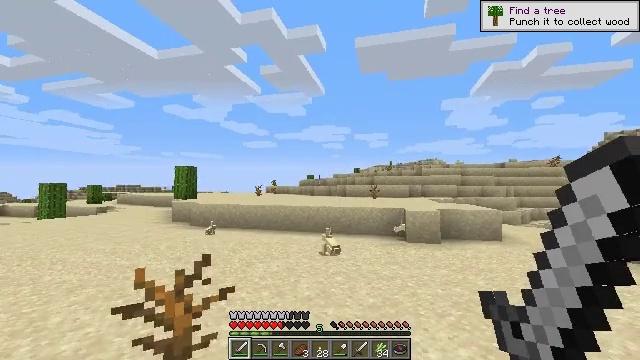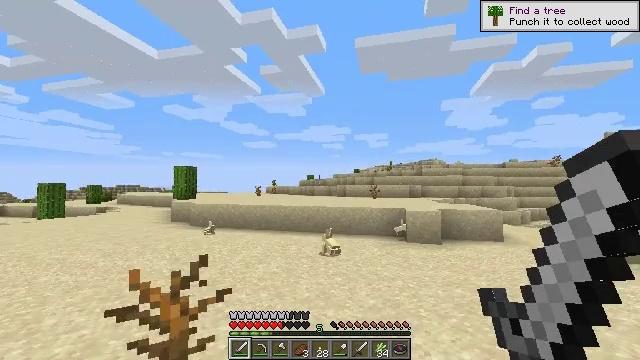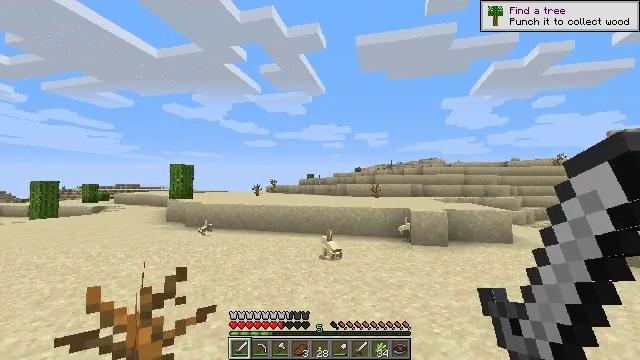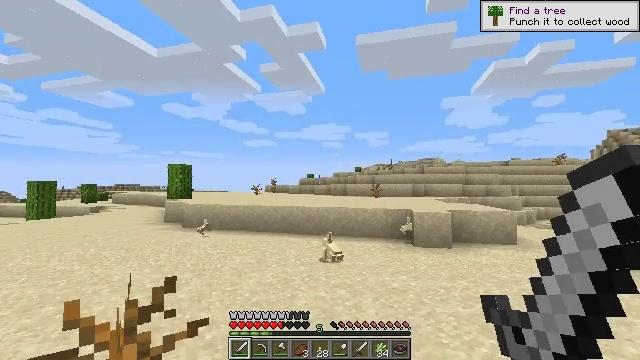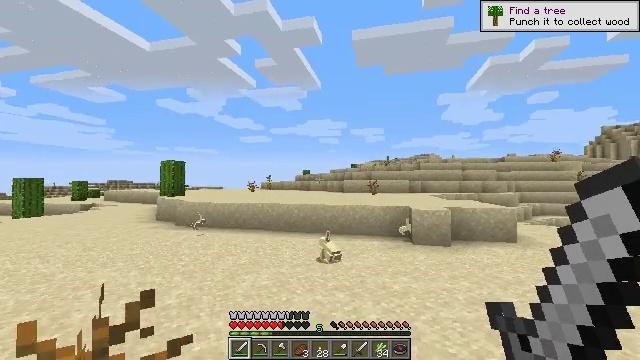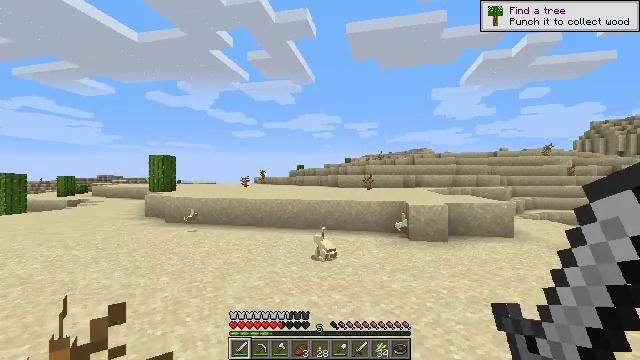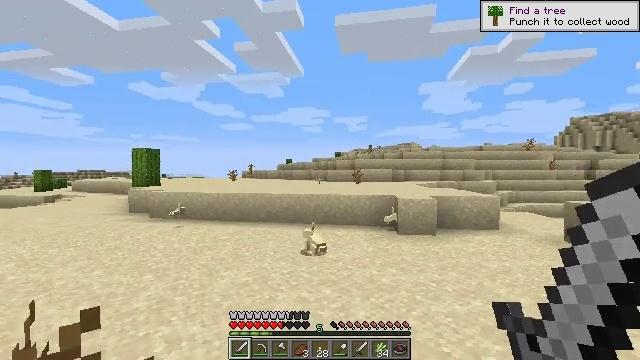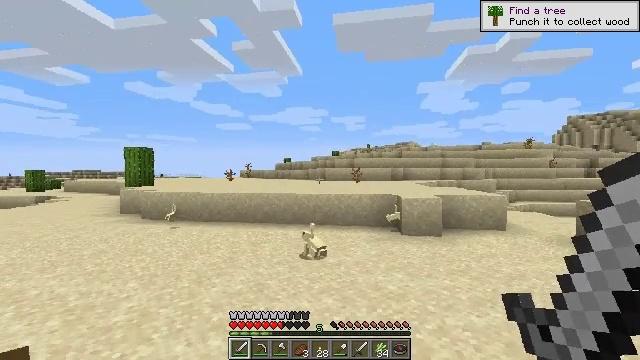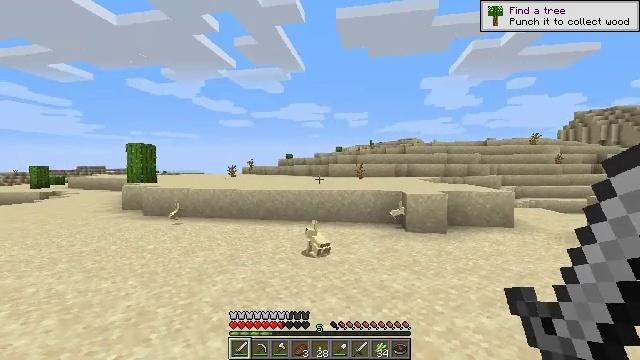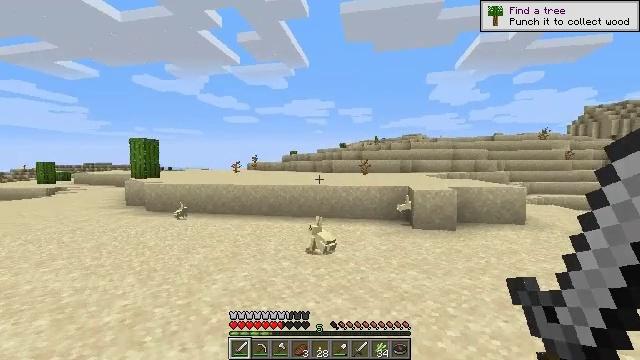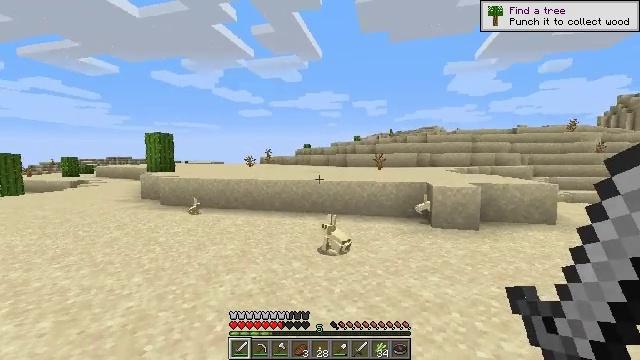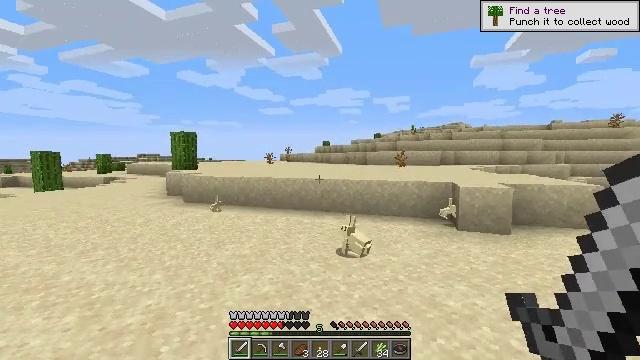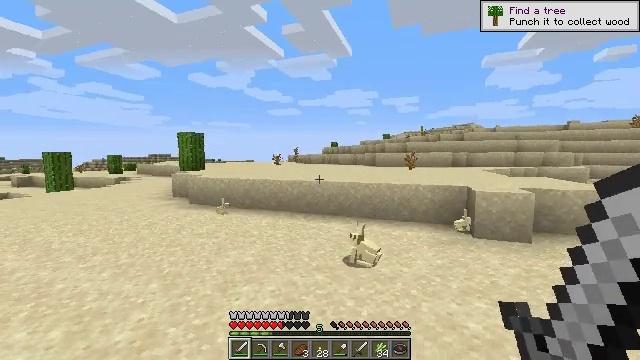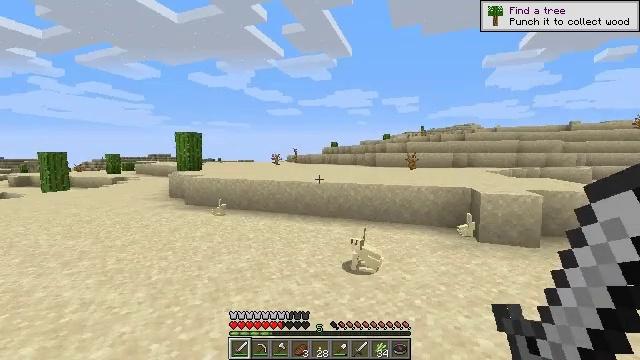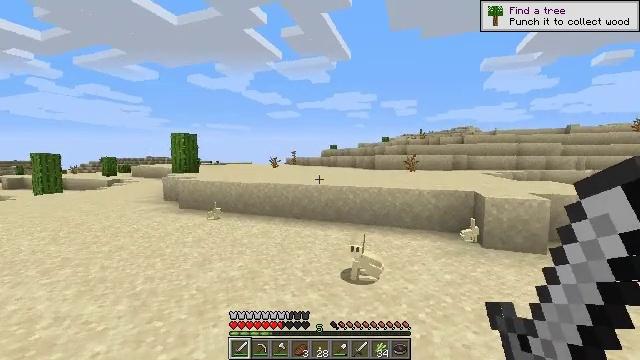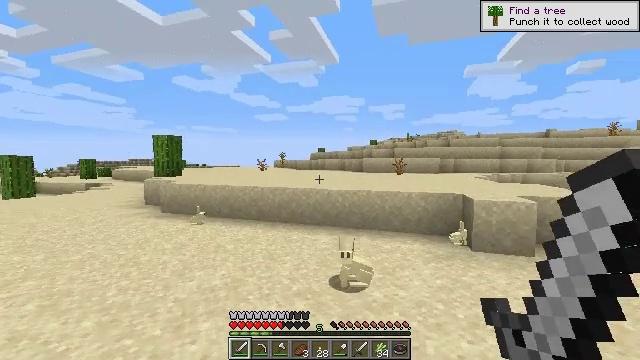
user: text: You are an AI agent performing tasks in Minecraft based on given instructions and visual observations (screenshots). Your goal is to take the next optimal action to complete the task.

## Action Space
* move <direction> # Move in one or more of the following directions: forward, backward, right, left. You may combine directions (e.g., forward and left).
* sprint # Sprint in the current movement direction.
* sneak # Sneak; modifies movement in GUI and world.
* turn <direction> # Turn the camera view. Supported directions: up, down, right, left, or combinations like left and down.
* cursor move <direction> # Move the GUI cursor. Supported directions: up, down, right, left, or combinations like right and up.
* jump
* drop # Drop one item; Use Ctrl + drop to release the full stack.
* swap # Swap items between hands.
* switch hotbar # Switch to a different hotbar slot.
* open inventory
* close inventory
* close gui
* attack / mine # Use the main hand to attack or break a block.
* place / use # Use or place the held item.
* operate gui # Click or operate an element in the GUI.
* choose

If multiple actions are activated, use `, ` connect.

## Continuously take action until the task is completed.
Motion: motion action
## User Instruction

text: Left click to mine the dead bush.
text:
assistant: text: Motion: move forward
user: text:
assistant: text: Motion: move forward
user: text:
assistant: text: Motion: move forward
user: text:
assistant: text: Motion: move forward
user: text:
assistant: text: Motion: move forward, turn right and down
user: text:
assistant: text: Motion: move forward, turn right and down
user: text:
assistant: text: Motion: move forward
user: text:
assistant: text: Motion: move forward
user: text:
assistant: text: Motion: move forward
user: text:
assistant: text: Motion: move forward, turn left and down
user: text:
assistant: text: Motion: move forward, turn left
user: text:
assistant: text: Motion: move forward, turn left
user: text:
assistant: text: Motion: move forward
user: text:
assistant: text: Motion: move forward
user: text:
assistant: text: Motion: move forward, turn right
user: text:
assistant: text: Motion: move forward, turn right
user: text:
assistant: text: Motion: move forward, turn right and up
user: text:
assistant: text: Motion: move forward, turn right
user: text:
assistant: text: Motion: move forward
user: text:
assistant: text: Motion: move forward
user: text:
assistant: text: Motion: move forward
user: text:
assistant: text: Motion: move forward
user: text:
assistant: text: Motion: move forward
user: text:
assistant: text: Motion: move forward
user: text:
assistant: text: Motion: move forward
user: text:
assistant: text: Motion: move forward
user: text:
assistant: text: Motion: move forward, turn left and down
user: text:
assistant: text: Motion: move forward, turn left
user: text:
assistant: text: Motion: move forward, turn left
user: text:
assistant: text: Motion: move forward, turn left